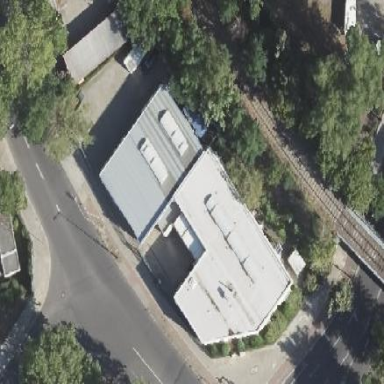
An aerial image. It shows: Industrial building with white facade.